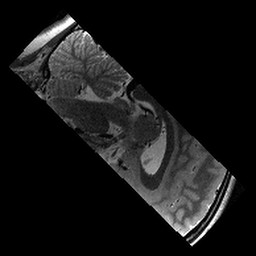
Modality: T2w
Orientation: sagittal
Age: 10
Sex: female
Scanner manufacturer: siemens
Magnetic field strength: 3 T
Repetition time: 9.23 s
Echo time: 0.067 s